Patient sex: M
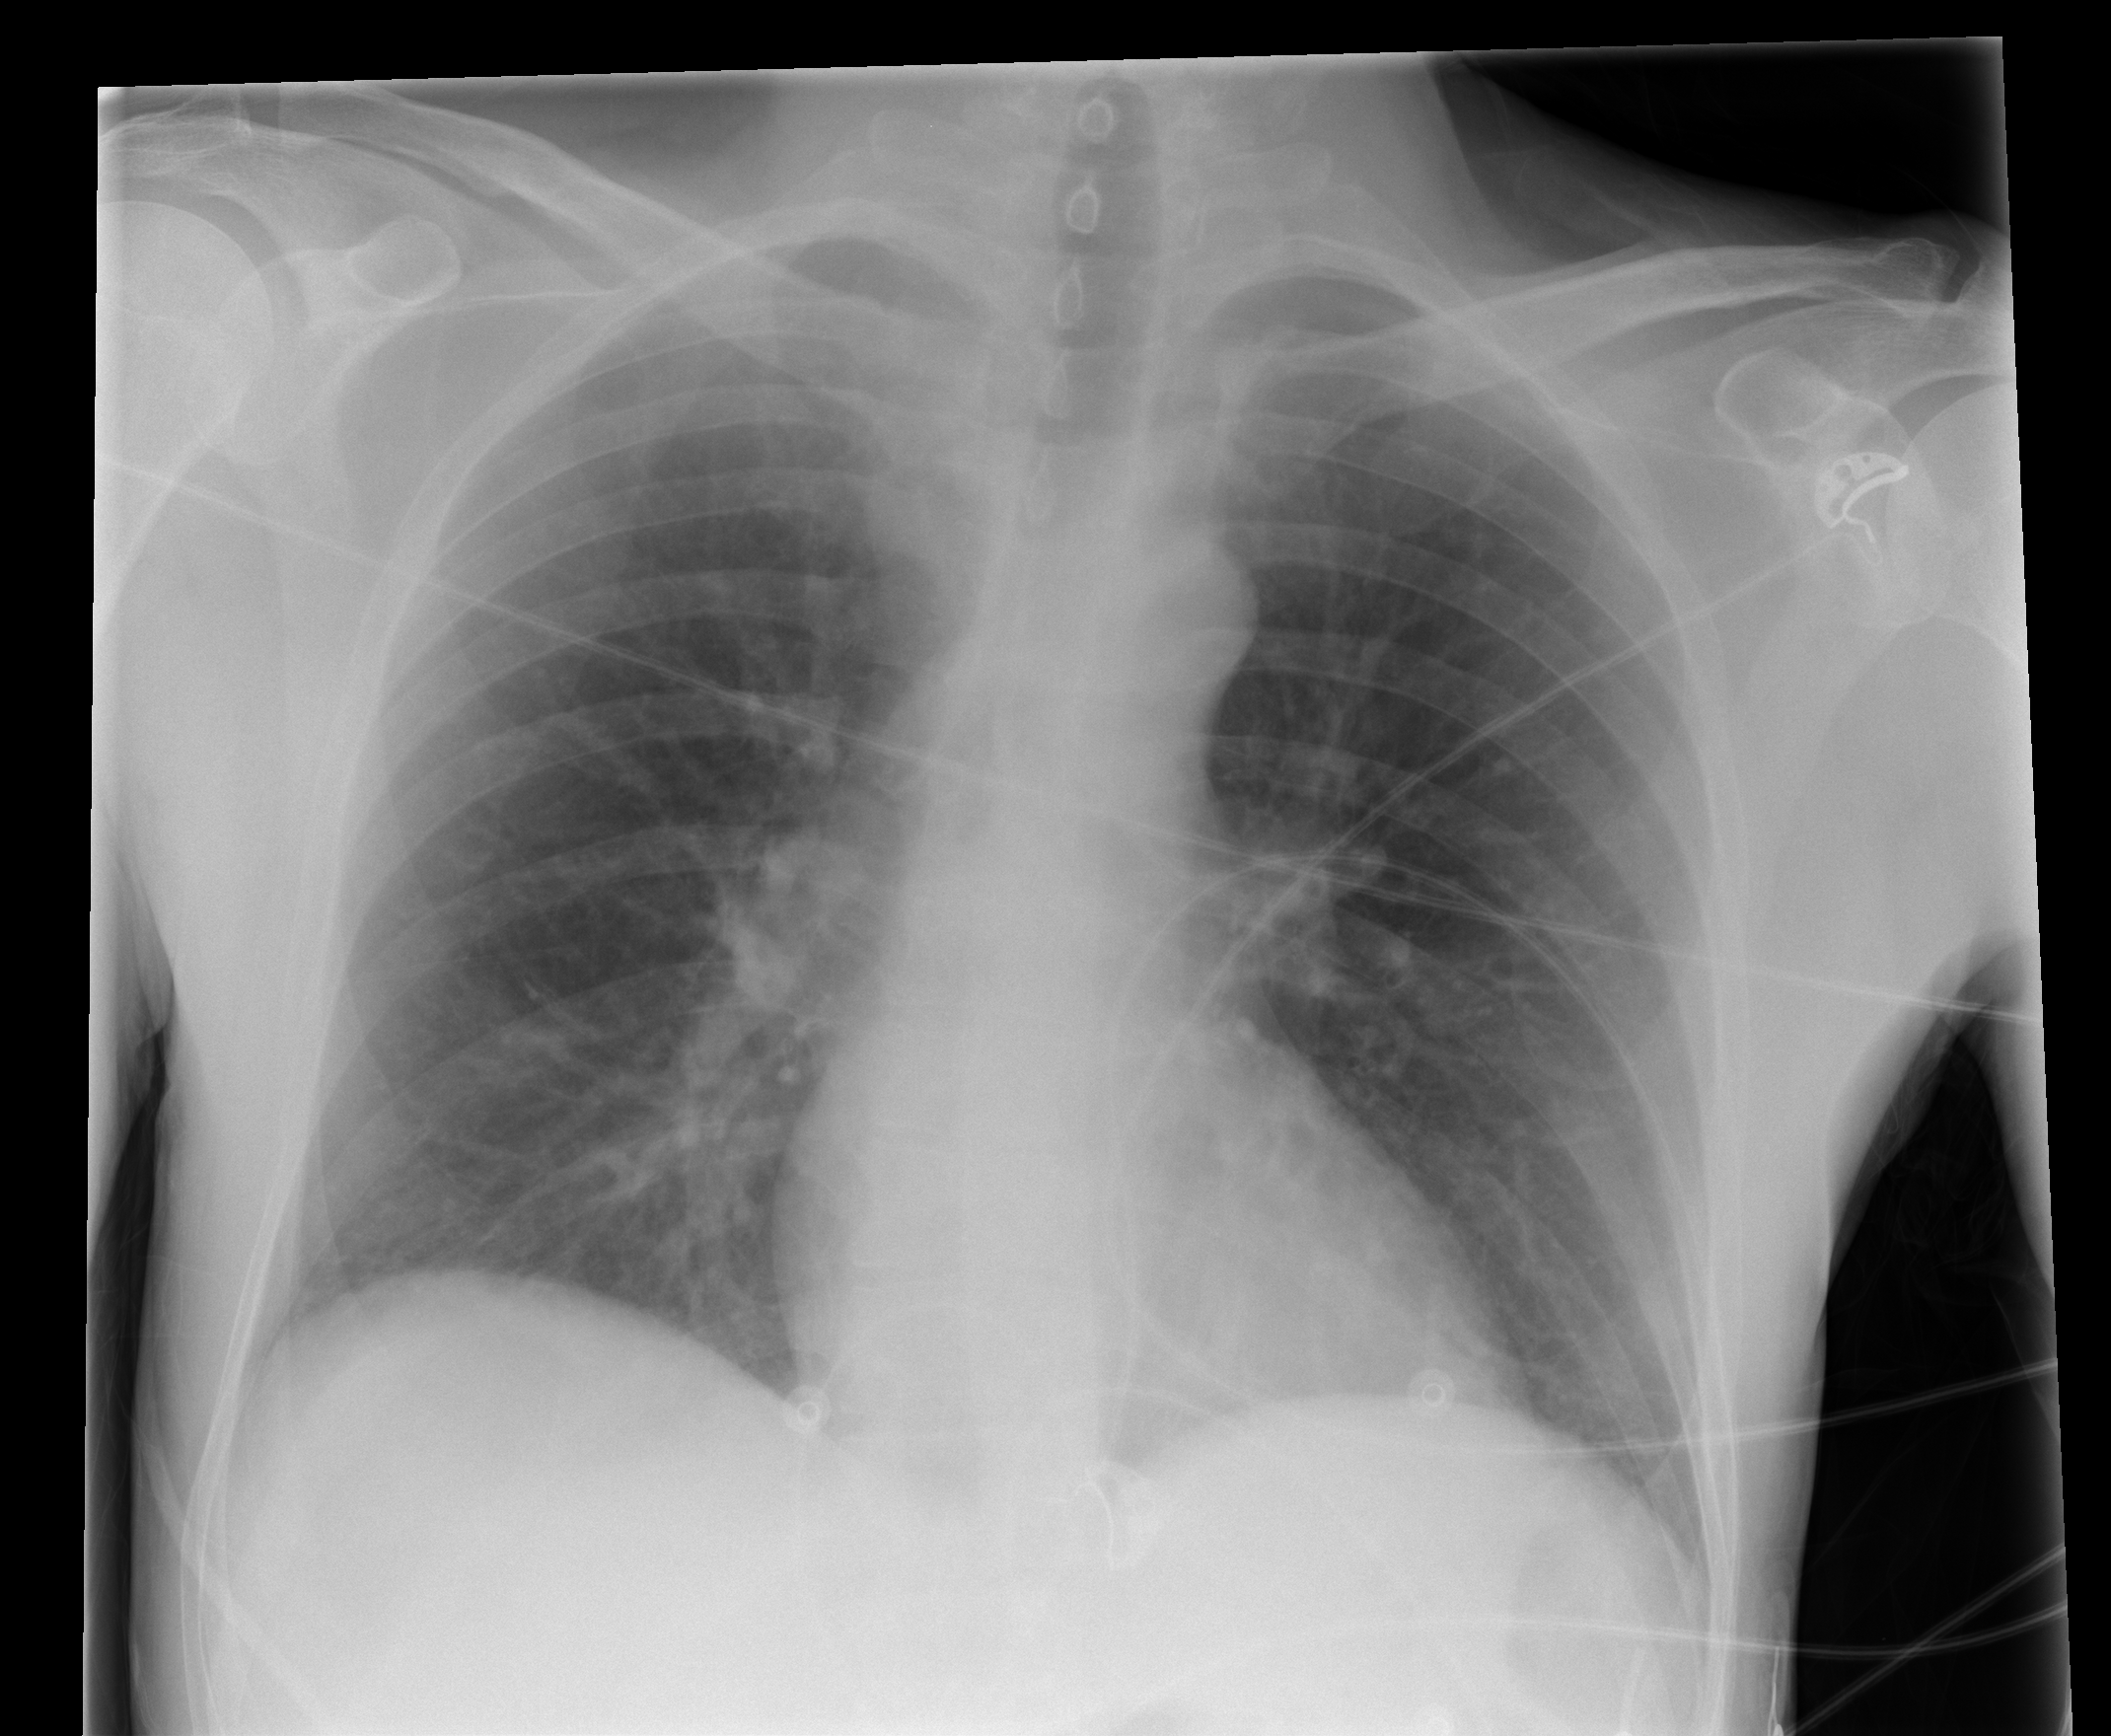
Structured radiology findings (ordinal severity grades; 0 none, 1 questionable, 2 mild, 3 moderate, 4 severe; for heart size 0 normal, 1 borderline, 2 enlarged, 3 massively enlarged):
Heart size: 0
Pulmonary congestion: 1
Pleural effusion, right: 0
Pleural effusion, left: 0
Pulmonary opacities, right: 0
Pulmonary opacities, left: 0
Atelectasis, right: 0
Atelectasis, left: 0